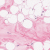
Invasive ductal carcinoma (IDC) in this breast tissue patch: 0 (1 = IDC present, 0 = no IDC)